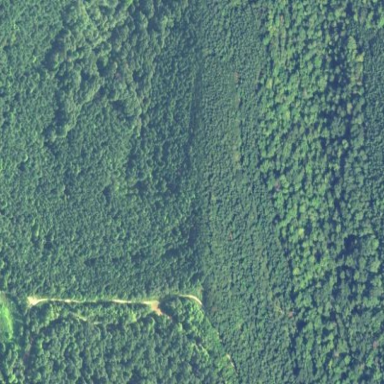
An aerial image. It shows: Evergreen needle-leaved woodland.